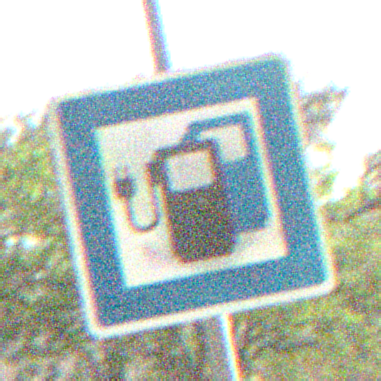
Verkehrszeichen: LadestationFuerElektrofahrzeuge
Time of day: Night
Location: Outdoor (Nature)
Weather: Clear
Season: NotSpecified
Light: Natural